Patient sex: M
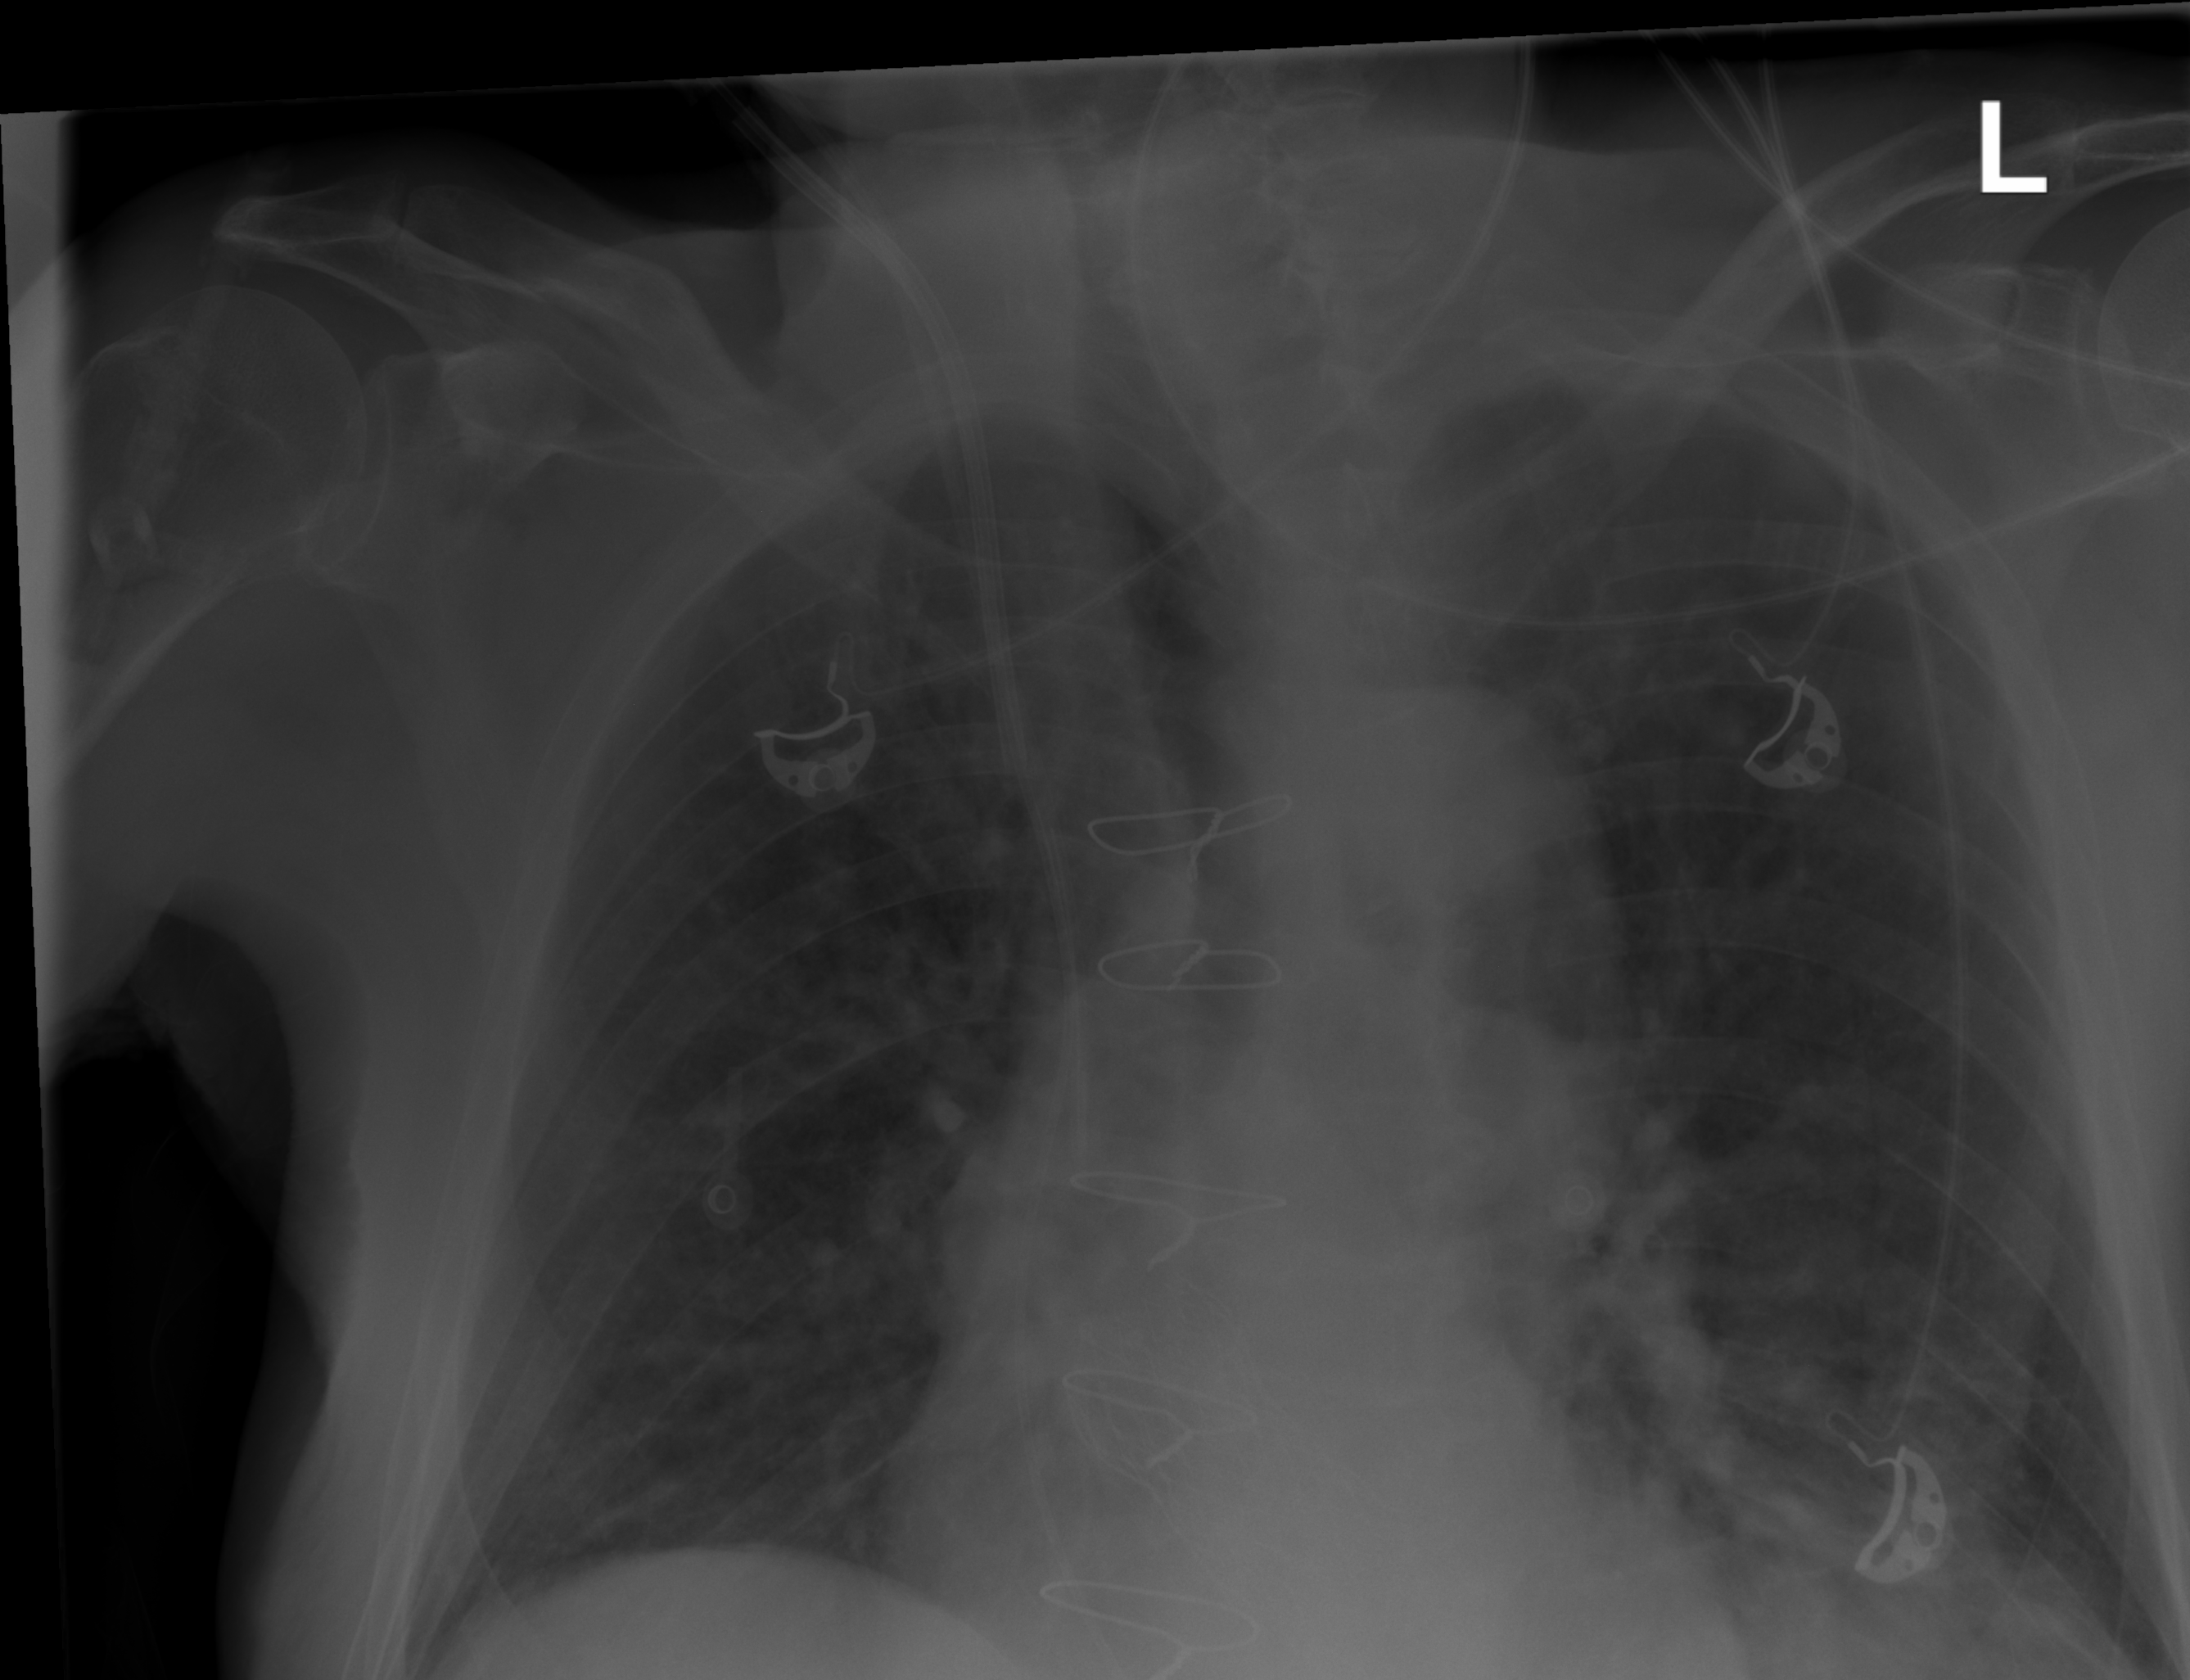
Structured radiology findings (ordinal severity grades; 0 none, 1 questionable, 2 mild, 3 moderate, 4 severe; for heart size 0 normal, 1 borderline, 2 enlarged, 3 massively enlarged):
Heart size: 0
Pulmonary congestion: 2
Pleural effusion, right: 0
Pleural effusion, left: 0
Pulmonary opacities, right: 0
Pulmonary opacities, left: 0
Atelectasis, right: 0
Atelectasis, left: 0